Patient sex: F
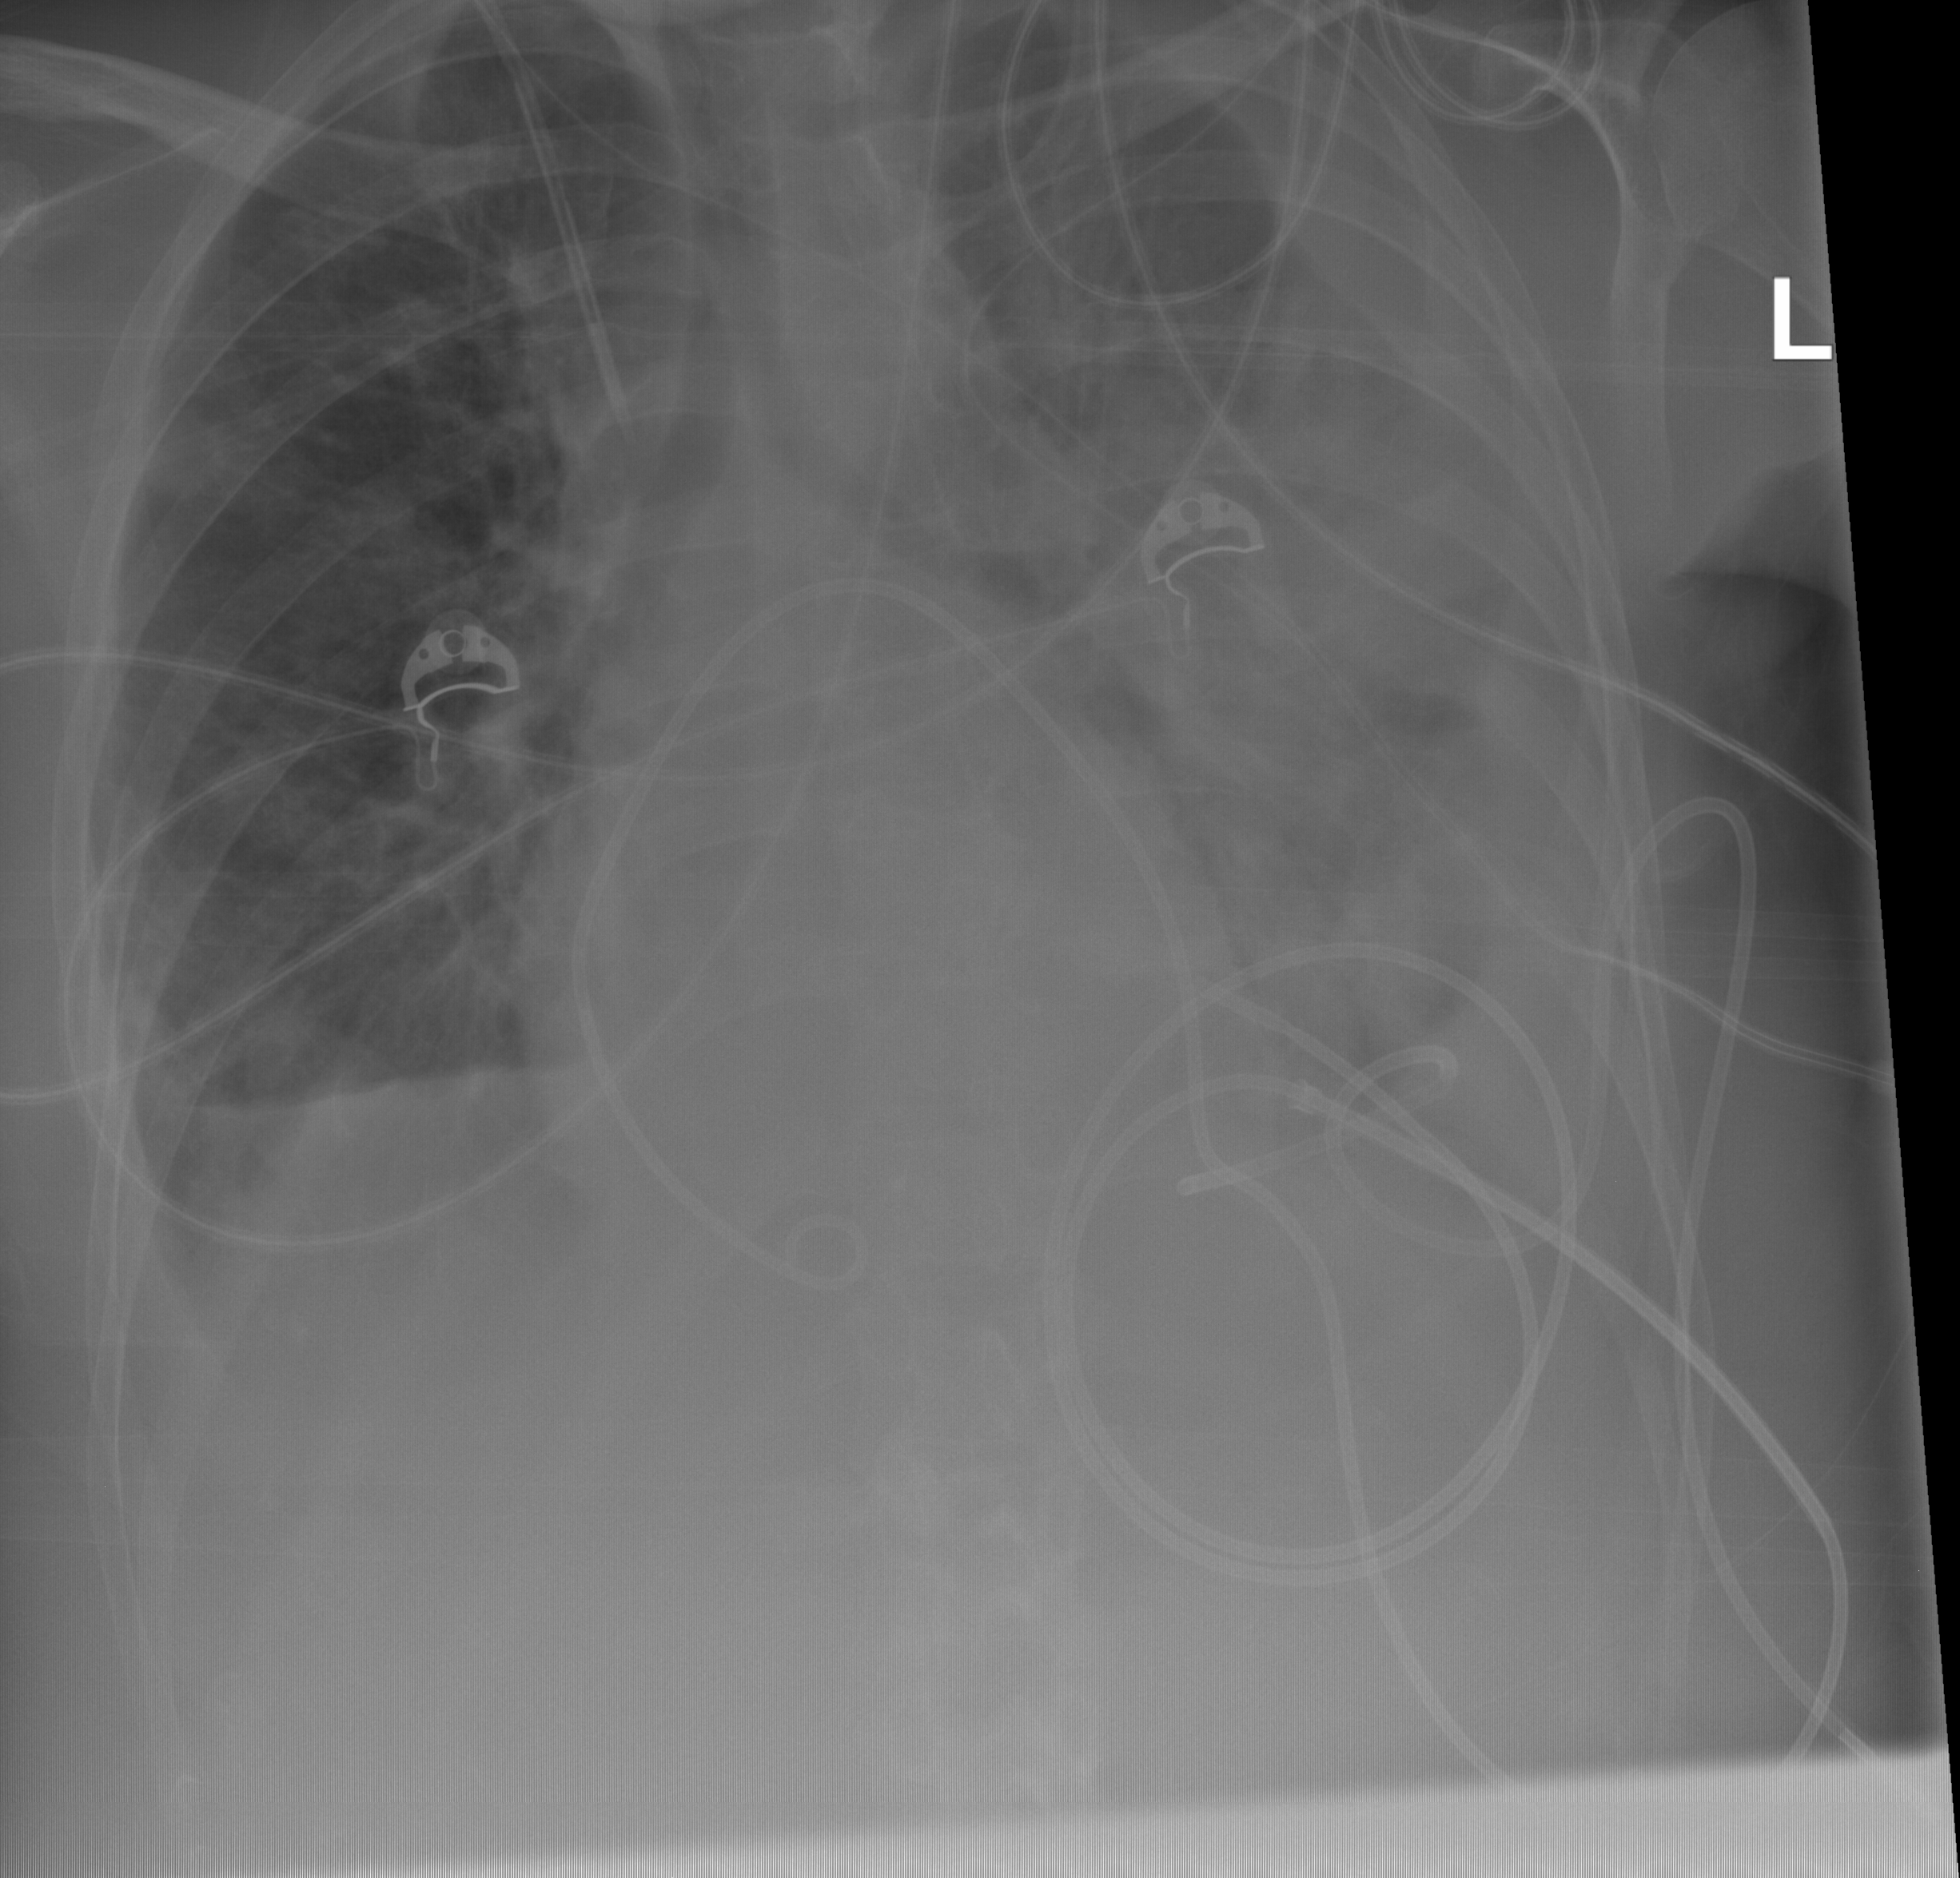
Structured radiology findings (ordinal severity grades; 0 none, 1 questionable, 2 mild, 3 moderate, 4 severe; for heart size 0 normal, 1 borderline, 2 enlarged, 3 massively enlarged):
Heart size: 0
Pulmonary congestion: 2
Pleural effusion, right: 2
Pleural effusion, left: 3
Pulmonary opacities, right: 0
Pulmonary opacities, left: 3
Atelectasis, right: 0
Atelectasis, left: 3